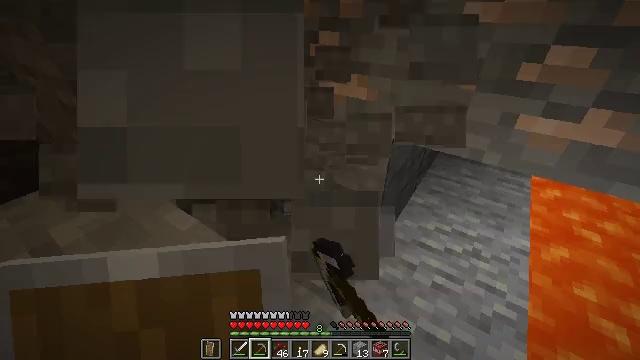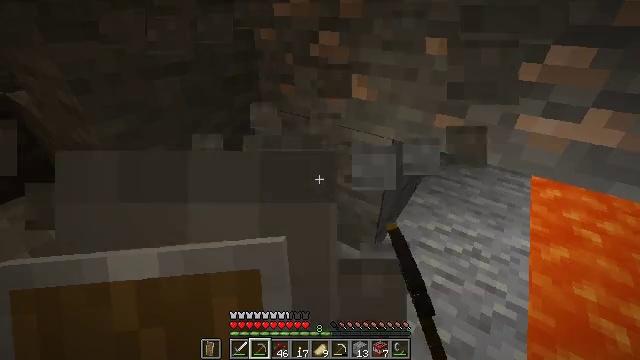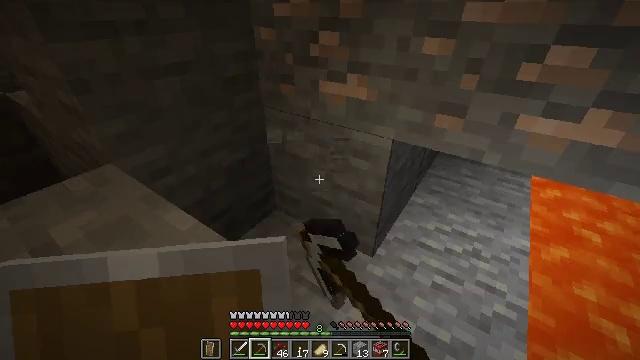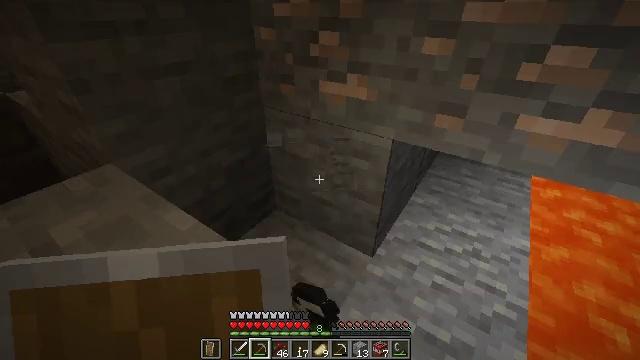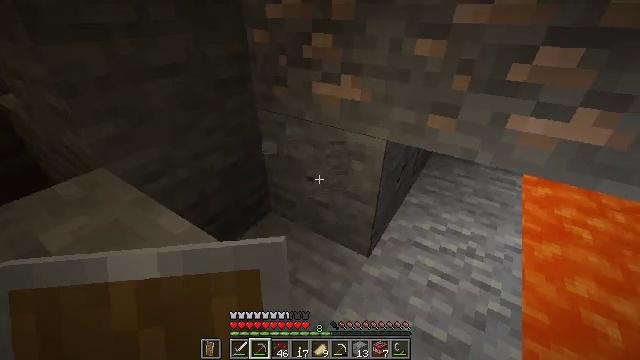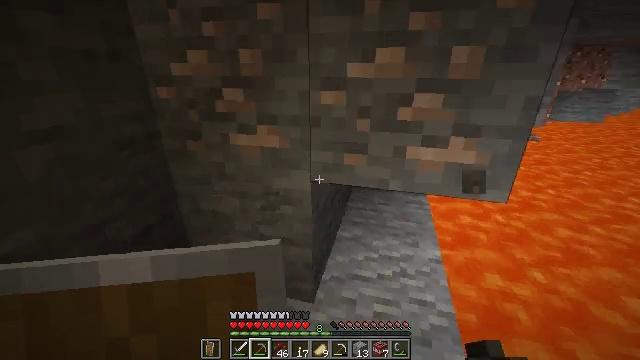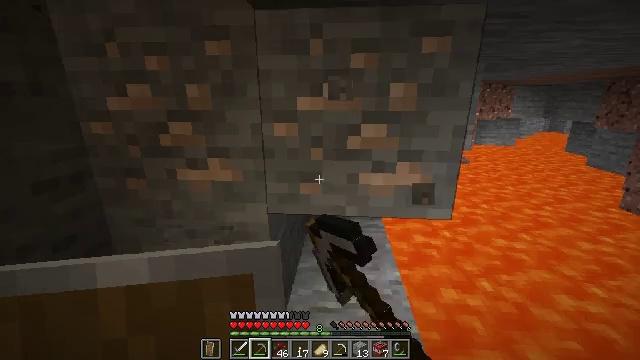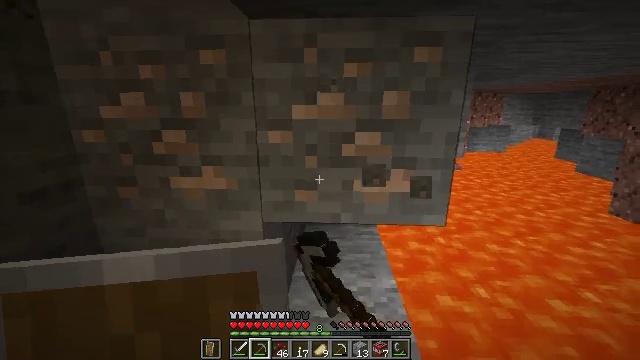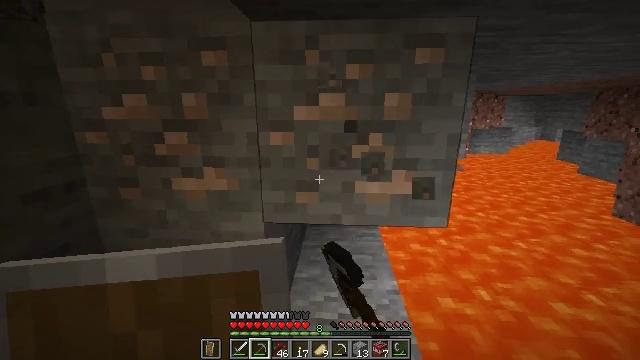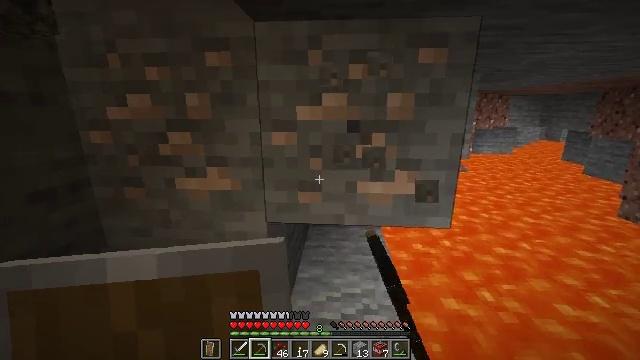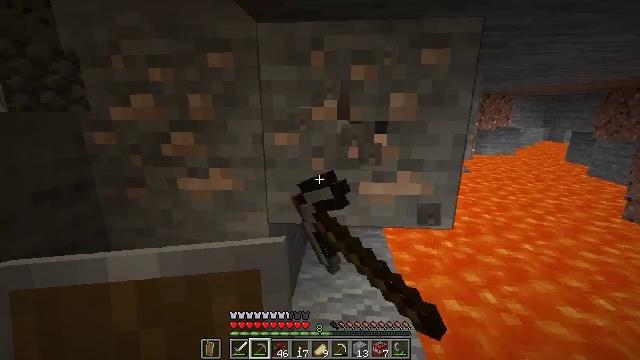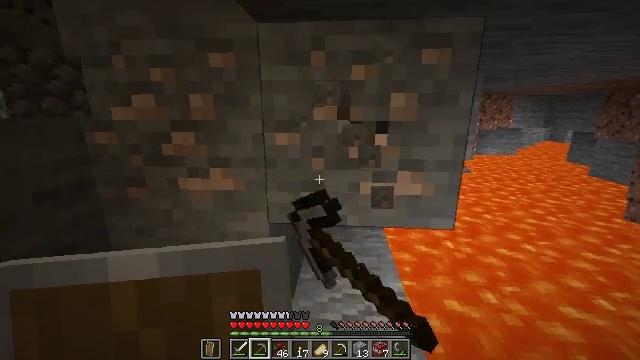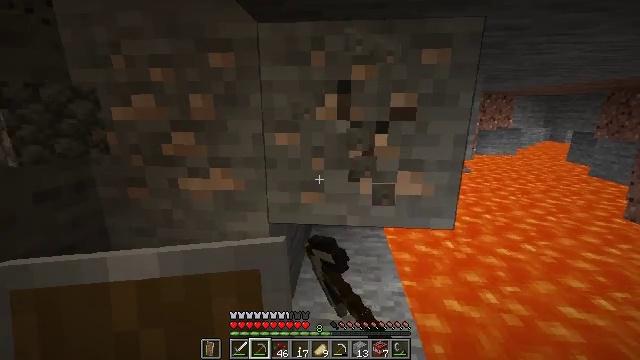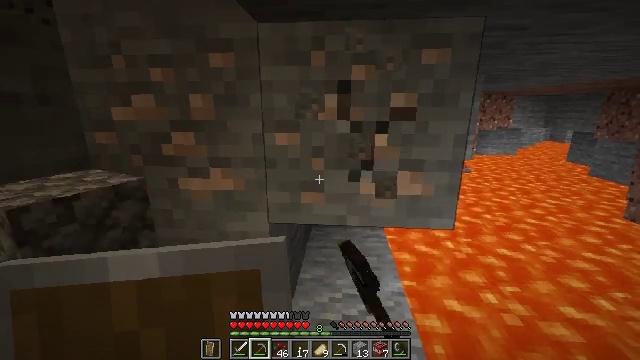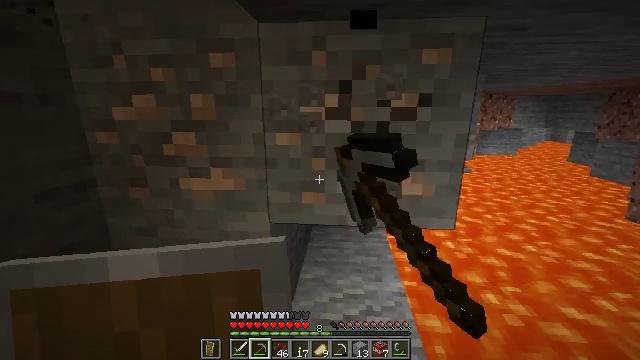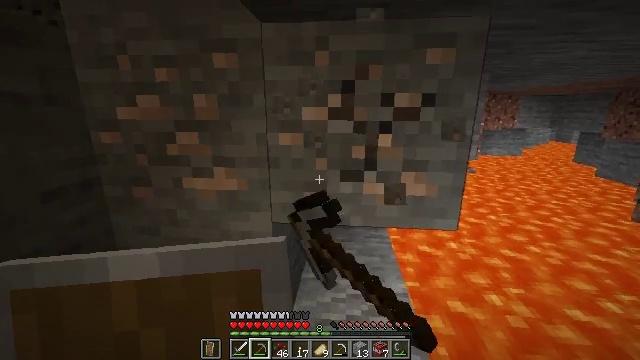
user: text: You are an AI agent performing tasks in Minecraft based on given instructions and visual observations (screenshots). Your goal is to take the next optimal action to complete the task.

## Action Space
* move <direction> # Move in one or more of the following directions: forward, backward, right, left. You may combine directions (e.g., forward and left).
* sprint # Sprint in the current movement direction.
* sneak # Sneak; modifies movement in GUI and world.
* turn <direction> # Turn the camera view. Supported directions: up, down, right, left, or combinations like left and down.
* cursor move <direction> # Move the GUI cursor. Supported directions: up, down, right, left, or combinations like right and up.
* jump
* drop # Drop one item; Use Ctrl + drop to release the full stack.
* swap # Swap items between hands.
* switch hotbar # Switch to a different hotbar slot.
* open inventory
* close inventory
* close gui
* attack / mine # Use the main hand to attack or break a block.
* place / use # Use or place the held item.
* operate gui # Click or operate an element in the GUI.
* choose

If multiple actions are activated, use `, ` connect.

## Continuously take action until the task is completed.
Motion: motion action
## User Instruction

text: Break the iron ore with a tool.
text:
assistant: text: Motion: attack / mine
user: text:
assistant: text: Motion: attack / mine
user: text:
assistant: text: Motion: attack / mine
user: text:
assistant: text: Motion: turn right, attack / mine
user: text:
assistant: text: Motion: turn right and up, attack / mine
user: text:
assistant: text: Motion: turn right and up, attack / mine
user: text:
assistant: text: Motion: turn right and up, attack / mine
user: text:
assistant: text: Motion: attack / mine
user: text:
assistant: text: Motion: attack / mine
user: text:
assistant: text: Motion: attack / mine
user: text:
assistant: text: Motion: attack / mine
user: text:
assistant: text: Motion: attack / mine
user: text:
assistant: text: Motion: attack / mine
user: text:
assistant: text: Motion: attack / mine
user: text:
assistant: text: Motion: attack / mine
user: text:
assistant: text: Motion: attack / mine
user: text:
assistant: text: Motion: attack / mine
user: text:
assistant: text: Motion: move forward, attack / mine
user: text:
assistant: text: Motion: move forward, attack / mine
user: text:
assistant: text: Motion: move forward, attack / mine
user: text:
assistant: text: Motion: attack / mine
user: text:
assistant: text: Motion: attack / mine
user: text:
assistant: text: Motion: attack / mine
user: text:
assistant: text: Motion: attack / mine
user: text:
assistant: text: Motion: turn right, attack / mine
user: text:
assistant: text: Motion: attack / mine
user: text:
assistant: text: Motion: attack / mine
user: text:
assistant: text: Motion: attack / mine
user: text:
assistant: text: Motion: attack / mine
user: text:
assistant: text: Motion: attack / mine